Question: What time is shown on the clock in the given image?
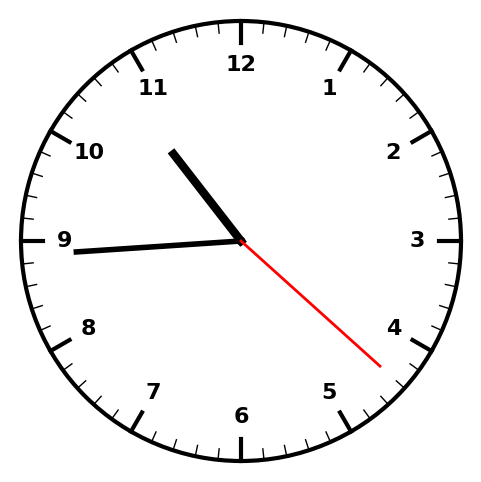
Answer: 10:44:22